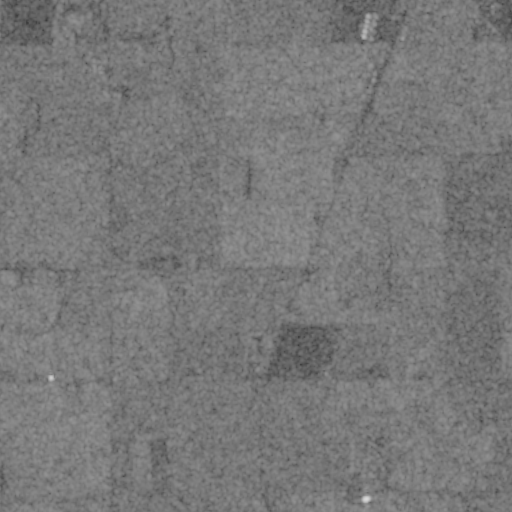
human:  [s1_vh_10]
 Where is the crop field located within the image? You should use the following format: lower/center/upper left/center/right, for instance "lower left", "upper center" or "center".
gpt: The crop field is located in the lower right of the image.
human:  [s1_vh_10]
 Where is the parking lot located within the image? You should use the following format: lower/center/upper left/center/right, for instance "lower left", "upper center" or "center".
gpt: The parking lot is located in the upper right of the image.
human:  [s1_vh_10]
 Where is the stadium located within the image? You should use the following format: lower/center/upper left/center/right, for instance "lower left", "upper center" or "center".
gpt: The stadium is located in the upper right of the image.
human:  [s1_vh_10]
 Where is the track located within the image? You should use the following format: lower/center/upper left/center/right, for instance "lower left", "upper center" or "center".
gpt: The track is located in the upper right of the image.
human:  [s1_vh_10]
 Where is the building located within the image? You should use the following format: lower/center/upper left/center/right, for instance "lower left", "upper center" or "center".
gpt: The building is located in the upper right of the image.
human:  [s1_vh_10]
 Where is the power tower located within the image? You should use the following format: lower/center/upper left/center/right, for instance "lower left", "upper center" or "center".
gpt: There is no power tower in the image.

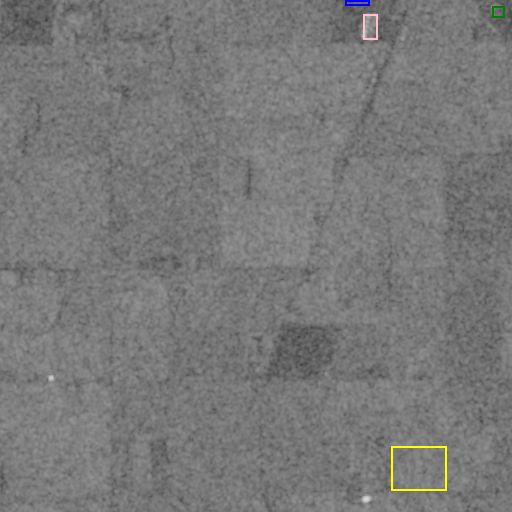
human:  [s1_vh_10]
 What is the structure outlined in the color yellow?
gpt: The structure outlined in yellow is a crop field.
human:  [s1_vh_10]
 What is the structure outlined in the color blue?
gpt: The structure outlined in blue is a stadium.
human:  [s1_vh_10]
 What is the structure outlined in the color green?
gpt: The structure outlined in green is a building.
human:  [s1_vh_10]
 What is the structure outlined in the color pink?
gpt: The structure outlined in pink is a building.
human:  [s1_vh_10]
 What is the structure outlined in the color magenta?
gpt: There is no magenta outline.